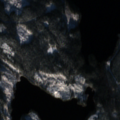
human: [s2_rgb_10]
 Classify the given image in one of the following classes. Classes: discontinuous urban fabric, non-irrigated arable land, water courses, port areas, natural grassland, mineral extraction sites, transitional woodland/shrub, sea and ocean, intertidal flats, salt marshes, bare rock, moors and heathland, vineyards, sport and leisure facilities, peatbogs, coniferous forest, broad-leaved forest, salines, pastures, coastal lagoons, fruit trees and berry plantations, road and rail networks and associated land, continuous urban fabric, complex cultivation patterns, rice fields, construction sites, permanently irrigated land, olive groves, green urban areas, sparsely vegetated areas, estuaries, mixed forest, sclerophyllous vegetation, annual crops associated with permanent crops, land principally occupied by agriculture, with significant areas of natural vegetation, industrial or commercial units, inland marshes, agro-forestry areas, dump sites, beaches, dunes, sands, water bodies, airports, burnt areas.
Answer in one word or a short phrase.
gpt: coniferous forest, transitional woodland/shrub, water bodies